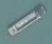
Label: Sand_carrier